Field crop: maize
Growth stage: 1
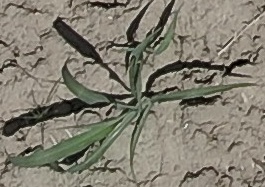
Species: sorghum